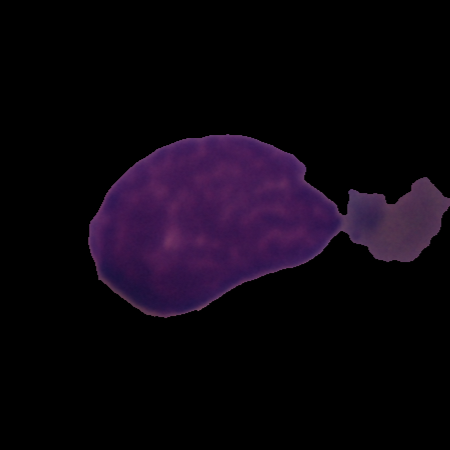
Label: cancer